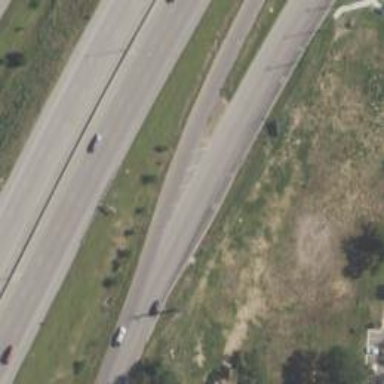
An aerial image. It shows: Secondary road with frontage road alongside.